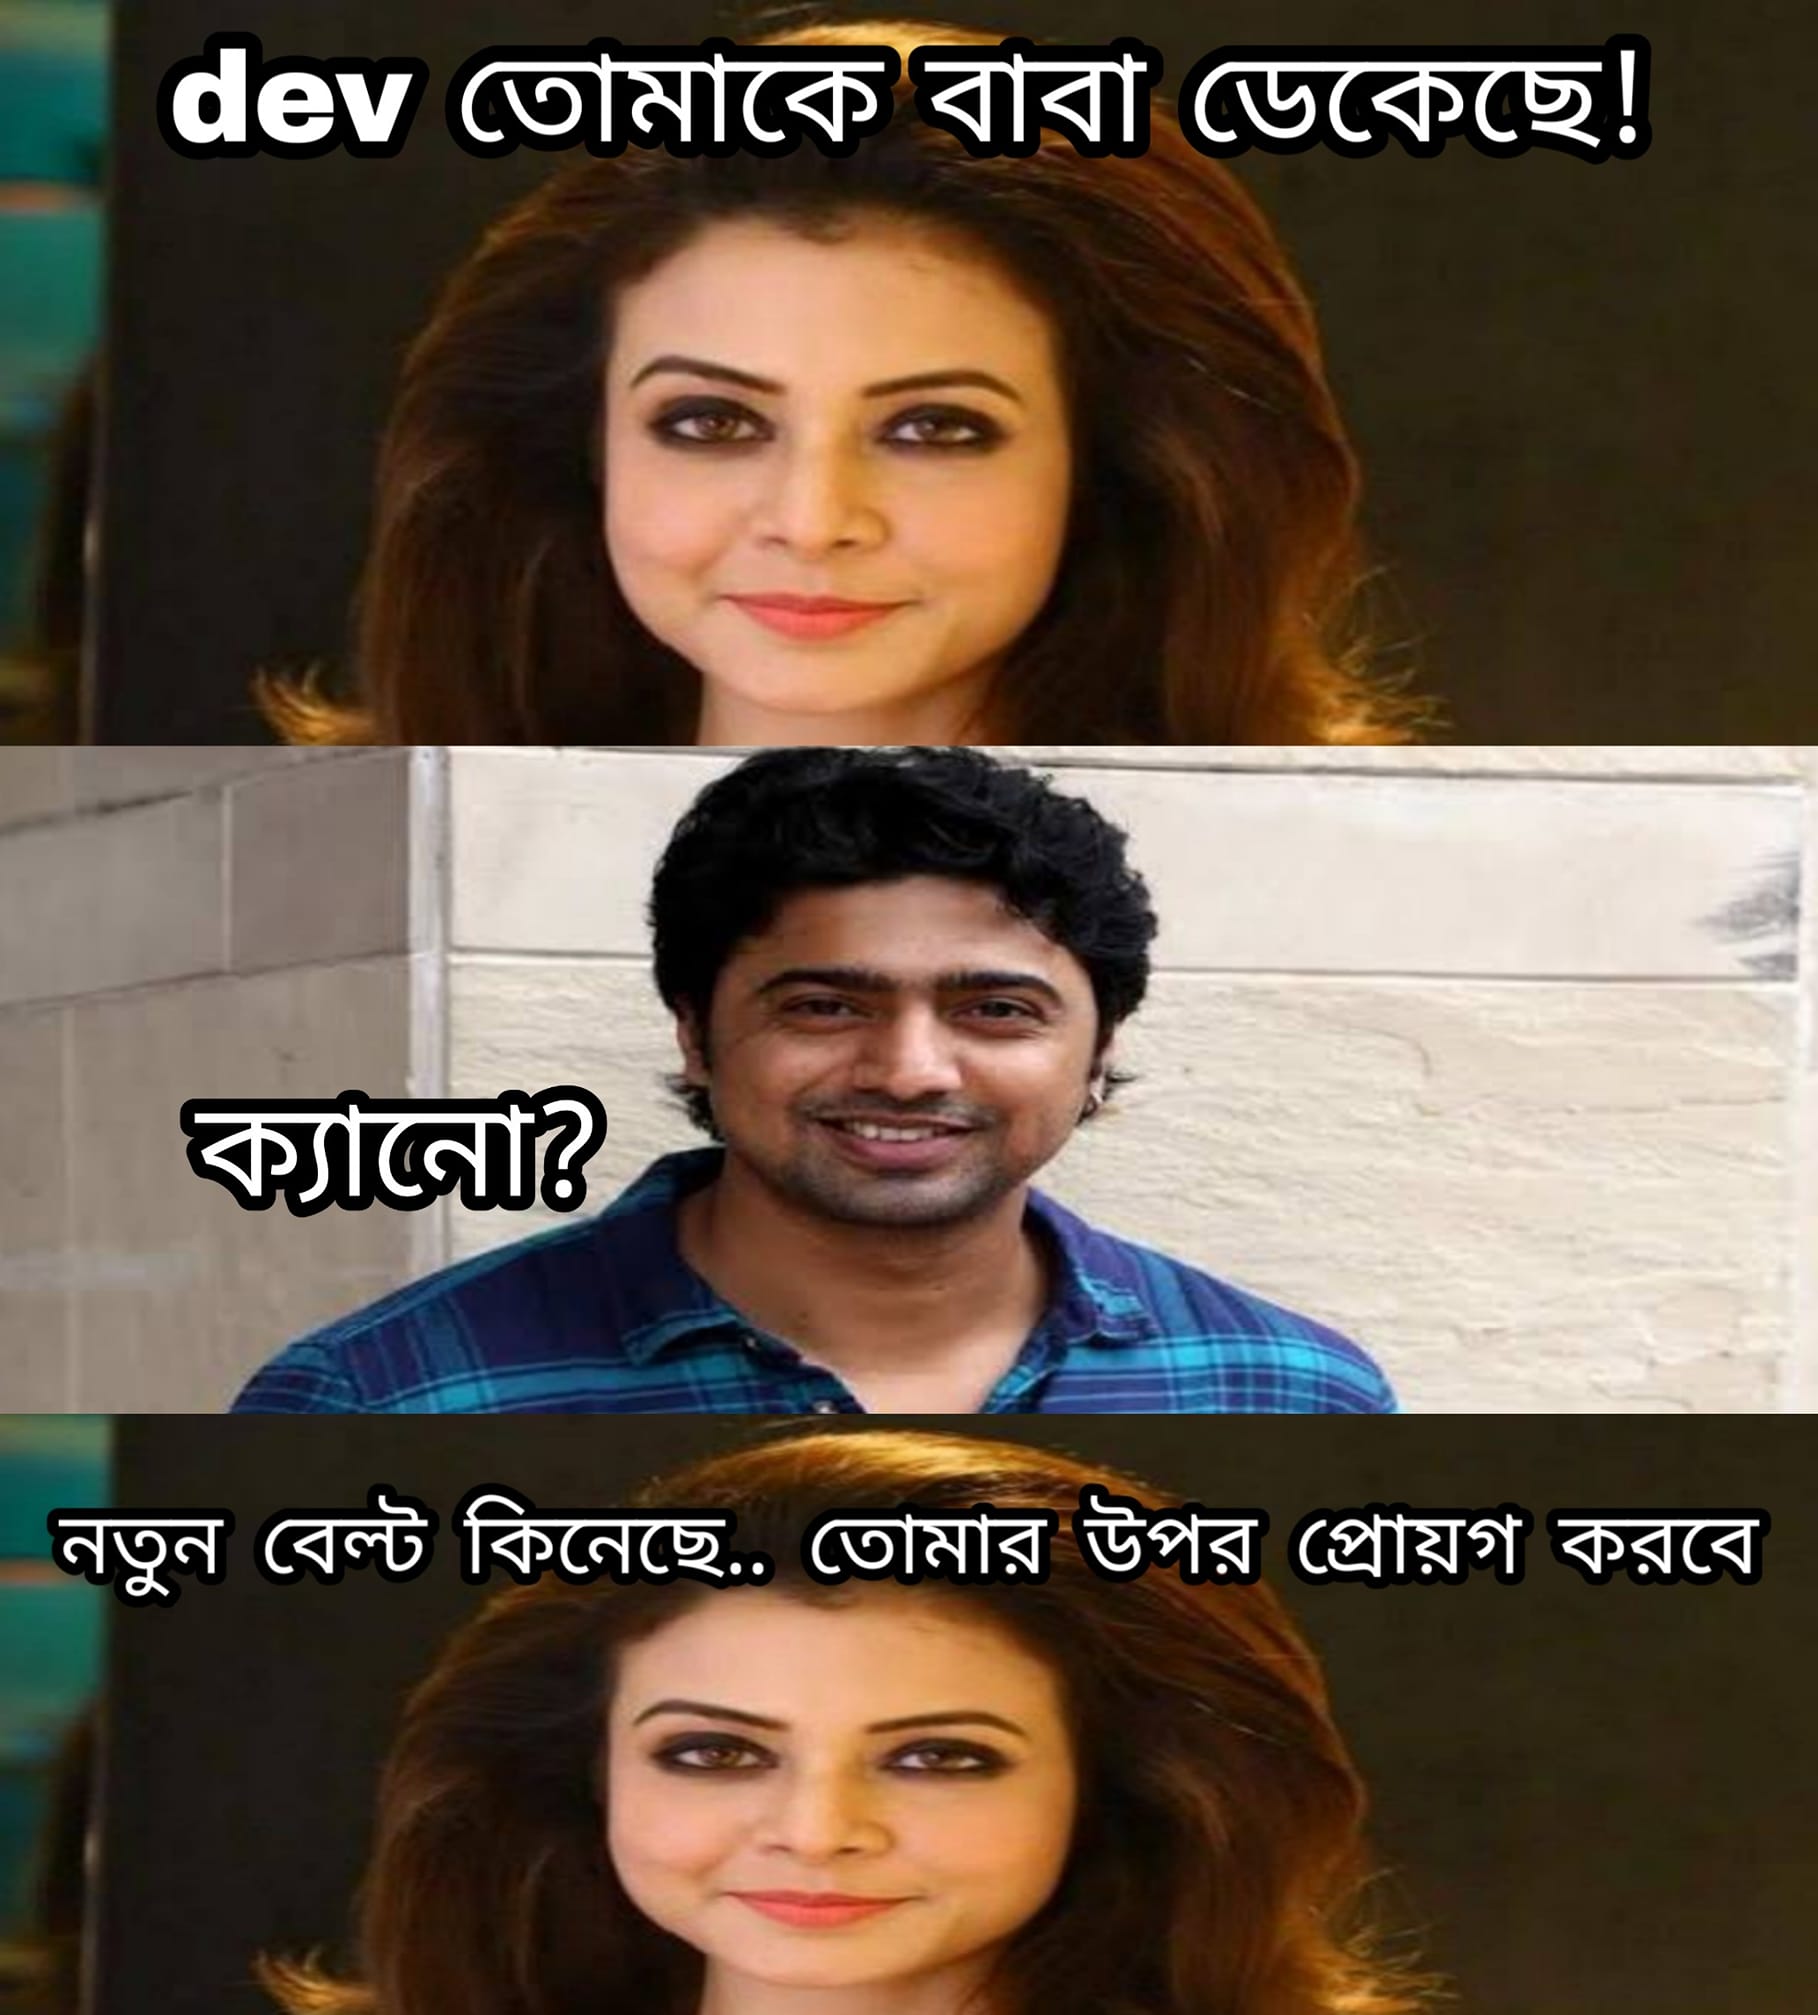
Caption: dev  তোমাকে বাবা ডেকেছে !    ক্যানো ?     নতুন বেল্ট কিনেছে ...  তোমার উপর প্রোয়গ করবে
Label: hate